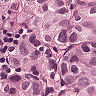
Metastatic tissue present: yes